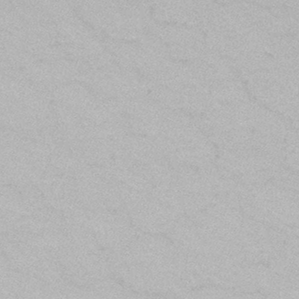
Label: frost